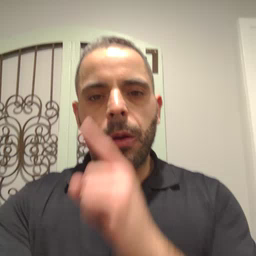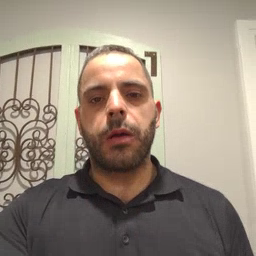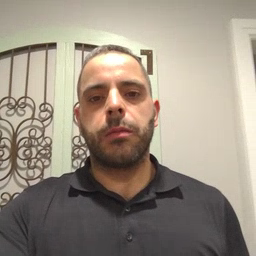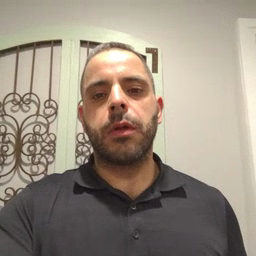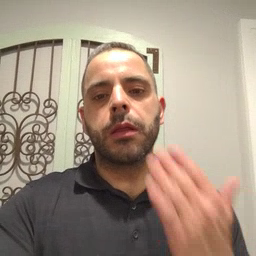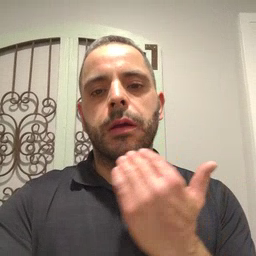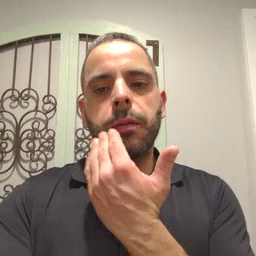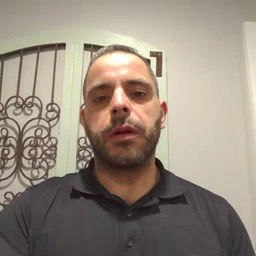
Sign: napkin